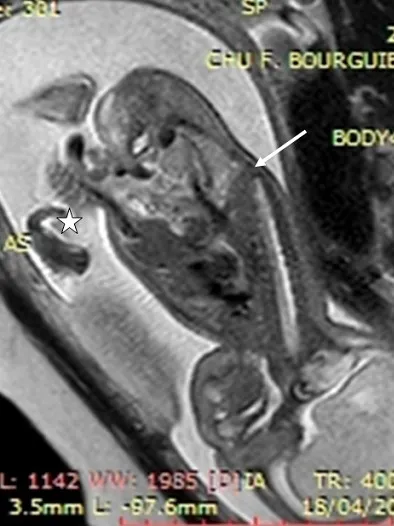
Fetal MRI in SE T2, in strict sagittal section confirming the agenesis of the lumbosacral spine (arrow); the omphalic sac is also visualized (star).
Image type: radiology (mri)